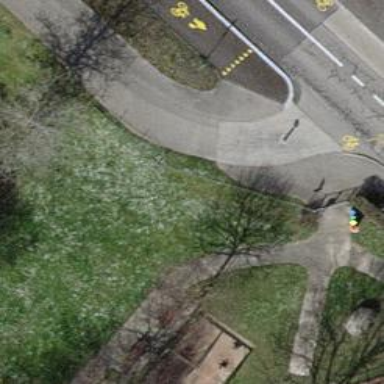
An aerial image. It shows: Bollard barrier.